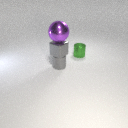
small gray metal cube below large purple metal sphere